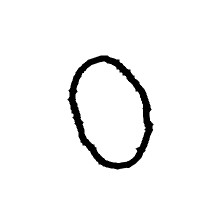
Shape: circle